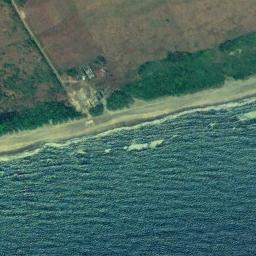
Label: beach